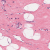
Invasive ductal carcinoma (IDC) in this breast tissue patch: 0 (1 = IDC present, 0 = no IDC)